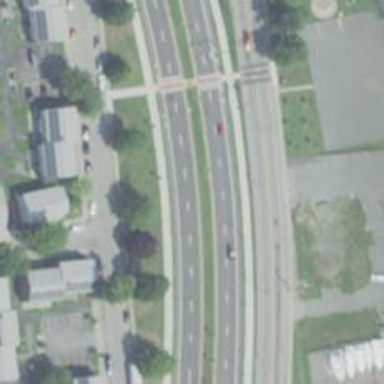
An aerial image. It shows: Primary road with asphalt surface.